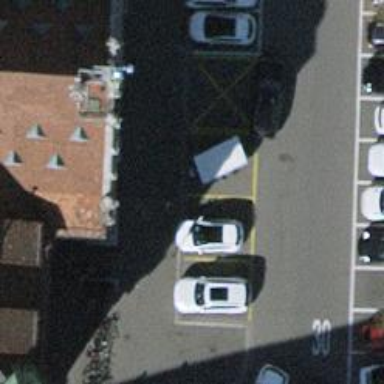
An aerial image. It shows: Parking space designated for disabled individuals.